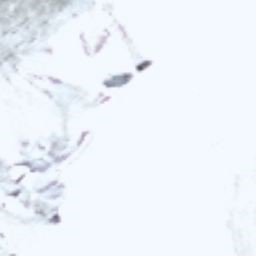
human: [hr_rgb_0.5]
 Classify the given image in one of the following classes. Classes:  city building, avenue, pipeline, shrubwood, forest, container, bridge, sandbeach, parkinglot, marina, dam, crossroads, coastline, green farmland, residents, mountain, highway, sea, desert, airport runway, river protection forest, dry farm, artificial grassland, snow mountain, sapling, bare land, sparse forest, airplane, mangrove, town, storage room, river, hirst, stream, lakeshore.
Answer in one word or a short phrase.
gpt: snow mountain